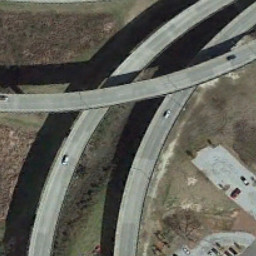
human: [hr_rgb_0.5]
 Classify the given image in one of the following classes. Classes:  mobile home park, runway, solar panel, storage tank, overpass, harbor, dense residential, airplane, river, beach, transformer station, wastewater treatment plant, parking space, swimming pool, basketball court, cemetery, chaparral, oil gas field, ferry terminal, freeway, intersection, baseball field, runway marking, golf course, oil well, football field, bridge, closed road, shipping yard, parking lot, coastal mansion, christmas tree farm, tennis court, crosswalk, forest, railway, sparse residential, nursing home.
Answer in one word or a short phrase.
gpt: overpass